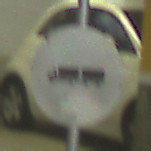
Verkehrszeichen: VerbotLastkraftwagenMitAnhaenger
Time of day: NotSpecified
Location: Indoor (Special)
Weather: NotSpecified
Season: NotSpecified
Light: Artificial